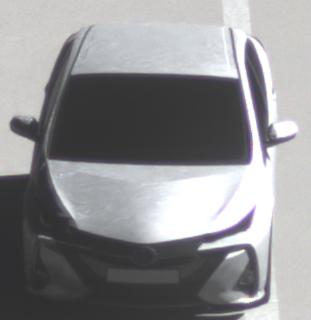
Make: Toyota
Model: Prius 1.8 Plug-In Hybrid
Detailed model: Prius (XW5) Plug-In
Model produced from: 2019/07
Model produced until: 2020/07
Doors: 5
Color: white
Road condition: wet road
Daytime: midday
Contrast: high contrast